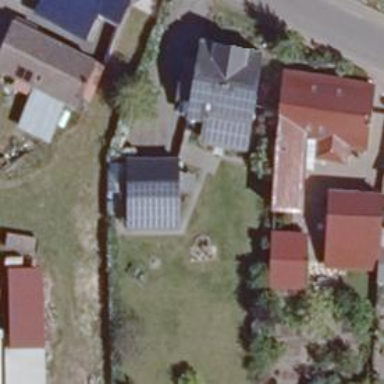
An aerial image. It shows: Solar-powered generator using photovoltaic technology. This small installation generates electricity through solar photovoltaic panels.